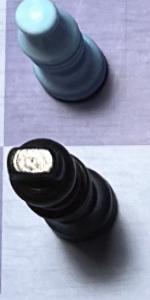
Label: King_Black